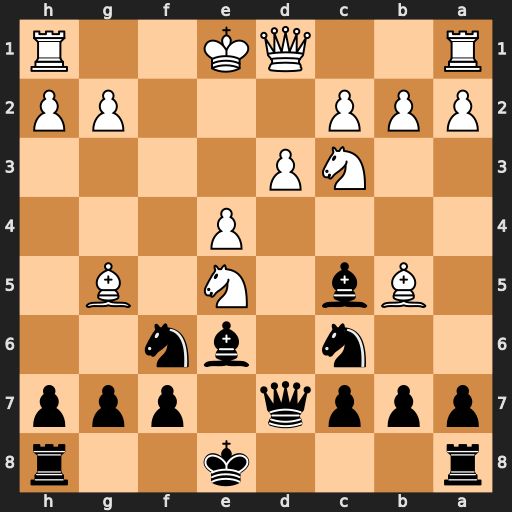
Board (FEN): r3k2r/pppq1ppp/2n1bn2/1Bb1N1B1/4P3/2NP4/PPP3PP/R2QK2R
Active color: b
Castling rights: KQkq
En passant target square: -
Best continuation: Qd4 Rf1 Qxe5